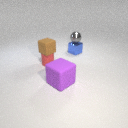
small brown rubber cube in front of small gray metal sphere